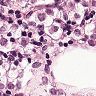
Metastatic tissue present: yes